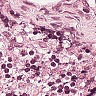
Metastatic tissue present: no